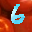
Label: 6